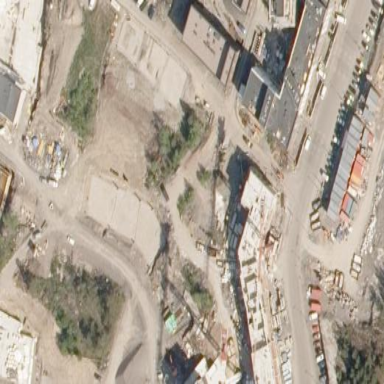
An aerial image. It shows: Brownfield site.